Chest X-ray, PA view. Patient: 51 years old, sex F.
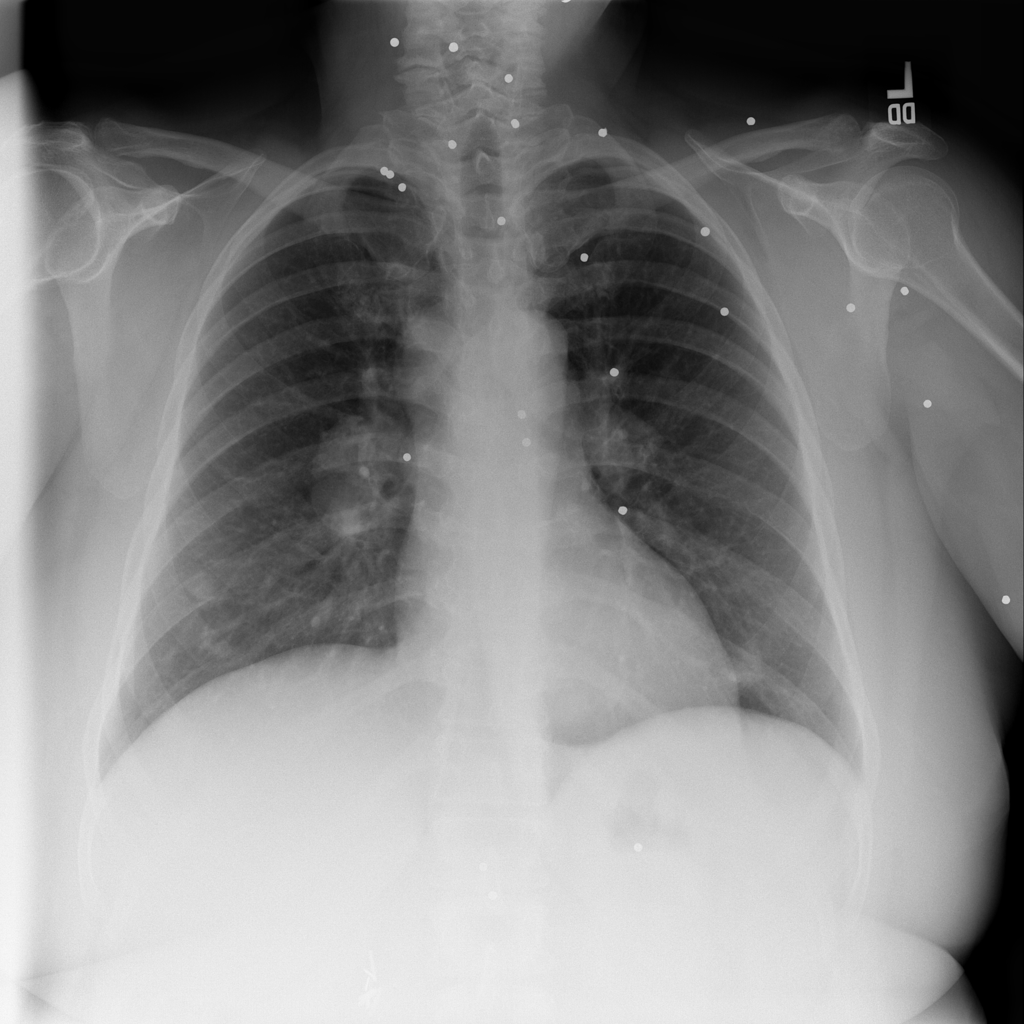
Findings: No Finding